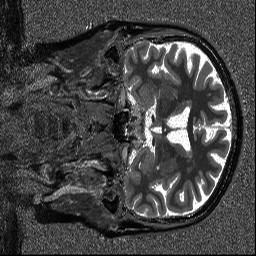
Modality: T1map
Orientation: coronal
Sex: female